Question: I try to create a product detail (accommodation details) view based on this controller action:
'''
public ActionResult Detail(int id)
{
var detail = from cities in _db.Cities
join properties in _db.Properties on cities.CityId equals properties.CityId
join proplocations in _db.PropLocations on properties.LocationId equals proplocations.LocationId
join proptypes in _db.PropTypes on properties.TypeId equals proptypes.TypeId
where properties.PropId == id
select new
{
cities.CityName,
proptypes.PropType1,
proplocations.Location,
properties.PropName,
properties.PropOwner,
properties.PropStars,
properties.PropAddress,
properties.PropDescription,
properties.MaxGuests,
properties.PropConditions,
properties.PropId
};
return View(detail.FirstOrDefault());
}
'''
and because is the first time i try to create this i don't know how to solve the scaffolding template model ..
i get
'''
Server Error in '/' Application.
The model item passed into the dictionary is of type '<>f__AnonymousType5'11[System.String,System.String,System.String,System.String,System.String,System.Int32,System.String,System.String,System.Int32,System.String,System.Int32]', but this dictionary requires a model item of type 'accomm2.Models.Property'.
'''
My model here:
My autogen view:
> '''
@model accomm2.Models.Property
'''
@{
ViewBag.Title = "Detail"; }
## Detail
'''
<div class="display-label">CityId</div>
<div class="display-field">@Model.CityId</div>
<div class="display-label">TypeId</div>
<div class="display-field">@Model.TypeId</div>
<div class="display-label">LocationId</div>
<div class="display-field">@Model.LocationId</div>
<div class="display-label">PropName</div>
<div class="display-field">@Model.PropName</div>
<div class="display-label">PropOwner</div>
<div class="display-field">@Model.PropOwner</div>
<div class="display-label">PropStars</div>
<div class="display-field">@Model.PropStars</div>
<div class="display-label">PropAddress</div>
<div class="display-field">@Model.PropAddress</div>
<div class="display-label">PropPhone</div>
<div class="display-field">@Model.PropPhone</div>
<div class="display-label">PropEmail</div>
<div class="display-field">@Model.PropEmail</div>
<div class="display-label">PropWebsite</div>
<div class="display-field">@Model.PropWebsite</div>
<div class="display-label">PropDescription</div>
<div class="display-field">@Model.PropDescription</div>
<div class="display-label">MaxGuests</div>
<div class="display-field">@Model.MaxGuests</div>
<div class="display-label">PropConditions</div>
<div class="display-field">@Model.PropConditions</div>
'''
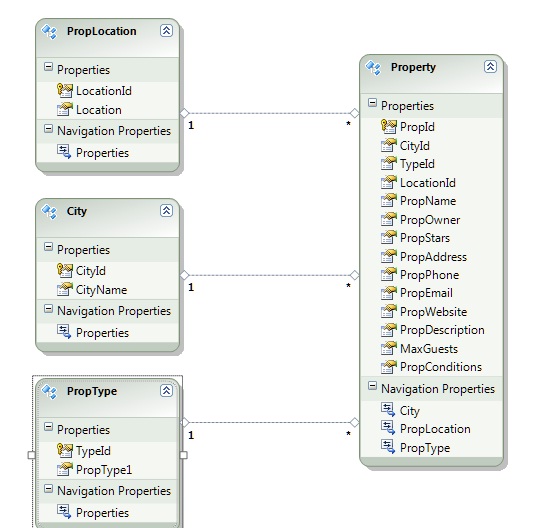
Answer: The view is strongly bound to "accomm2.Models.Property" and your "detail" object is an anonymous object, that's the reason you are getting this message.
For quick test you can try
var prop = new Property {
'''
// Your fields goes here
'''
}
return View(prop);
This is just a quick stub code, but ideally this conversion should happen in a separate layer.